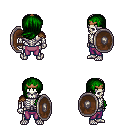
a pixel art fantasy rpg character, male body template, skeleton, leather shoulder armor, magenta pants, green left-swept hairstyle, bronze tiara, bracelets, shield, four views (front, back, left, right), 2x2 character sprite sheet, small pixel art, hard edges, no anti-aliasing